Interaction volume radius: 10 \u00c5
Interaction volume height: 30 \u00c5
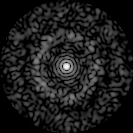
Disorder parameter: 0.8437